Question: I have a table called factprojection which has the columns as shown in the image.
I want to multiply the 'value' column which have 'Total Lines & RSV Required'in the 'Measures' column with the 'value' column which have 'Line Average' in the 'Measures' column joining it by crew type. Should I create a temp table and then perform the multiplication? Could anyone help me with this?

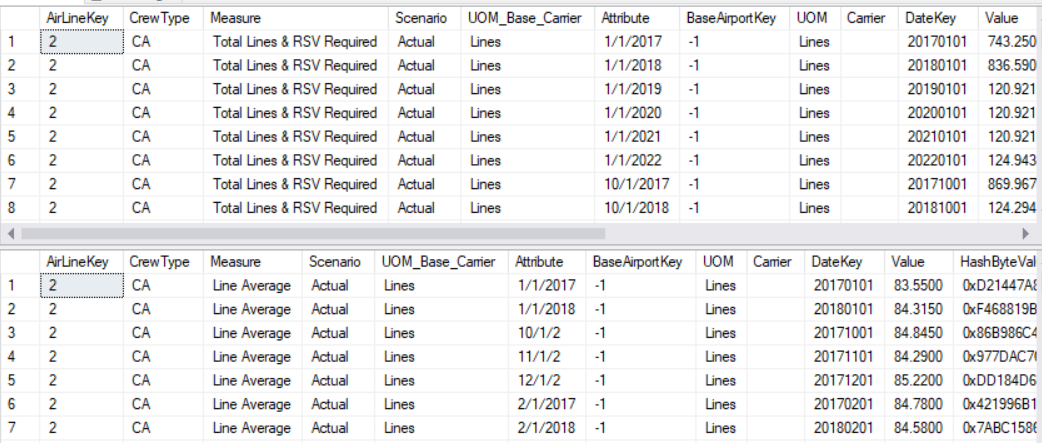
Answer: N.B. I'm assuming all 'CrewType' and 'DateKey' values are in both tables, so all answers below use inner joins (any rows not matching on both sides are not returned)
# Common Table Expressions (CTEs)
You can define Common Table Expressions that perform queries on the table, and then name those queries. You can then join these 'sub-tables', rather than generating any temporary data:
'''
WITH LineAverage as (
select *
from factprojection
where Measure = 'Line Average'
)
,TotalLines as (
select *
from factprojection
where Measure = 'Total Lines & RSV Required'
)
select
LA.CrewType
,LA.DateKey
,LA.Value*TL.Value as newvalue
from LineAverage LA
inner join
TotalLines TL
ON LA.DateKey = TL.DateKey
and LA.CrewType = TL.CrewType
'''
# Self join
An equivalent but less visually obvious approach is a self-join, giving the tables different aliases:
'''
select
LA.CrewType
,LA.DateKey
,LA.Value*TL.Value as newvalue
from factprojection LA,
factprojection TL
where LA.DateKey = TL.DateKey
and LA.CrewType = TL.CrewType
and LA.Measure = 'Line Average'
and TL.Measure = 'Total Lines & RSV Required'
'''
Notice the use of restrictions on the 'Measure' values alongside the join conditions in the 'WHERE' clause. Although this query is marginally shorter to write it loses some readability over the CTE approach.
Here I've also used the comma form of an 'INNER JOIN', where the 'ON' clause is replaced by placing the join conditions in the 'WHERE' clause.